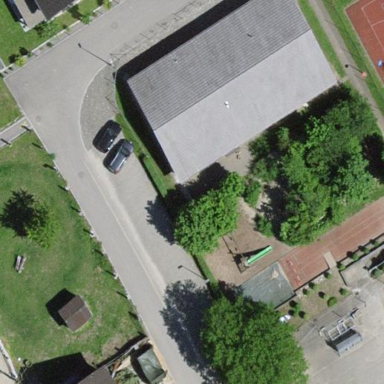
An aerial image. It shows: Kindergarten building.